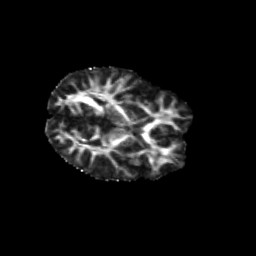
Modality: FA
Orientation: axial
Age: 8
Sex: female
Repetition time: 9.512 s
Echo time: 0.089 s